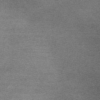
Label: dusty